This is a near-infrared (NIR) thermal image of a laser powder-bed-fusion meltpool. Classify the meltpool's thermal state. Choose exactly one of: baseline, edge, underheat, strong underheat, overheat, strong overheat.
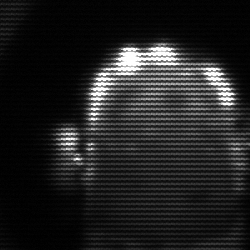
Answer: baseline